Aerial crown-view tile of a tropical tree (Barro Colorado Island, Panama), acquired 20250217:
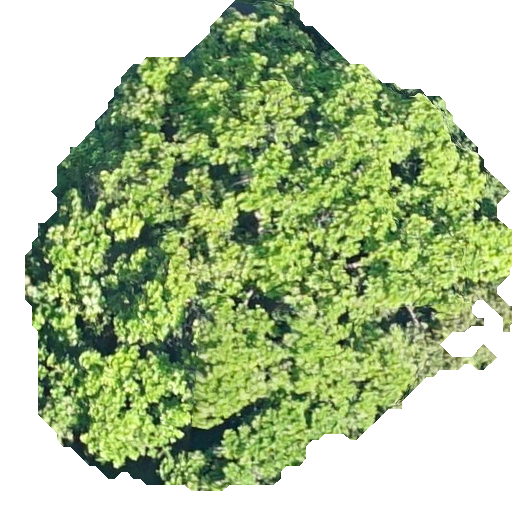
Species: Anacardium excelsum
GBIF accepted scientific name: Anacardium excelsum
Crown area: 246.545 m²